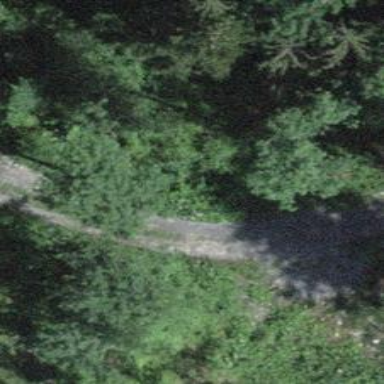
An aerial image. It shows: Culvert tunnel.